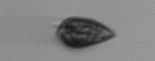
Label: Prorocentrum_triestinum